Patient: sex M, age 78
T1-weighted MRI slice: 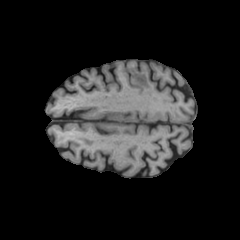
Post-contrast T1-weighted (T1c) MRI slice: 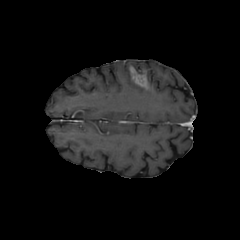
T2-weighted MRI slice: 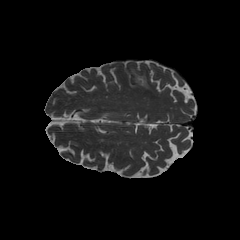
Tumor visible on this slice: yes
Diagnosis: Glioblastoma, IDH-wildtype
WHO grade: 4